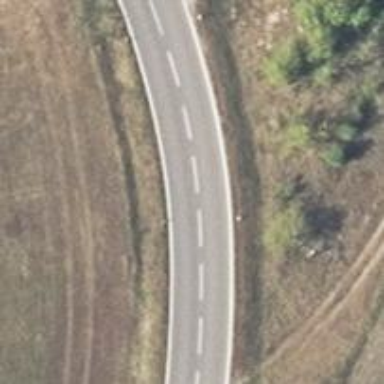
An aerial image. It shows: Secondary road with asphalt surface.